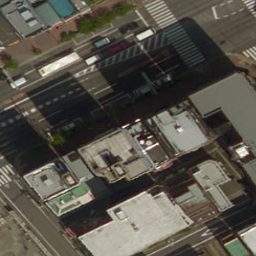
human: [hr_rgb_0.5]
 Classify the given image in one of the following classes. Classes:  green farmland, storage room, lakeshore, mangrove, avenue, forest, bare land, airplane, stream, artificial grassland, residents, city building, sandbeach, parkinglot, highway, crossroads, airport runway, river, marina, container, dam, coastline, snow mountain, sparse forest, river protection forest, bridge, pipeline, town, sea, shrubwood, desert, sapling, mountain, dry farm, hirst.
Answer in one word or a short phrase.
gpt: city building